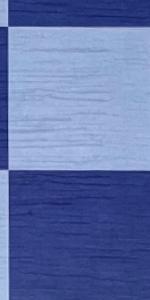
Label: Empty